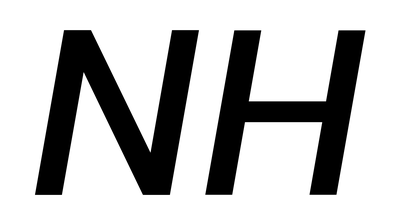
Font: Poppins-MediumItalic